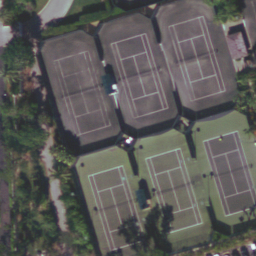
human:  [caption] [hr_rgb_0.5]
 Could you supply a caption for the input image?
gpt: Many tennis courts arranged neatly with some plants surrounded .

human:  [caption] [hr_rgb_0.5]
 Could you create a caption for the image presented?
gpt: There are many tennis courts arranged in lines surrounded by some trees .

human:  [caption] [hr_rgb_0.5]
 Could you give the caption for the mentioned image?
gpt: Six tennis courts arranged in lines are surrounded by some trees .

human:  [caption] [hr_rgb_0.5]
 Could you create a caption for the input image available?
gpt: There are six tennis courts arranged neatly and surrounded by some plants .

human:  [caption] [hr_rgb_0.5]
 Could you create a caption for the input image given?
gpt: There are many tennis courts arranged neatly and surrounded by some plants .